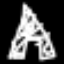
Label: The Eiffel Tower